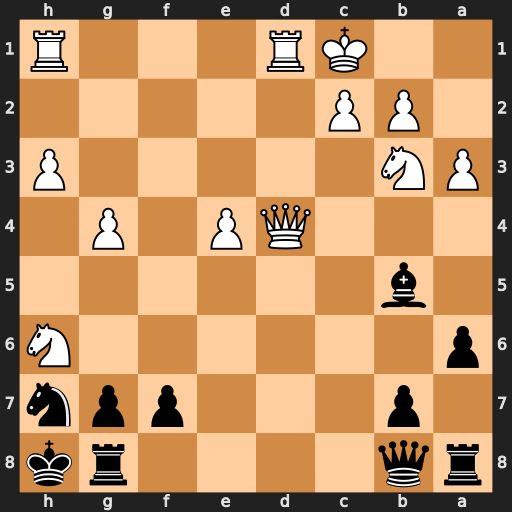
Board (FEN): rq4rk/1p3ppn/p6N/1b6/3QP1P1/PN5P/1PP5/2KR3R
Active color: b
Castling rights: -
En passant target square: -
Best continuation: Qf4+ Kb1 Qxh6